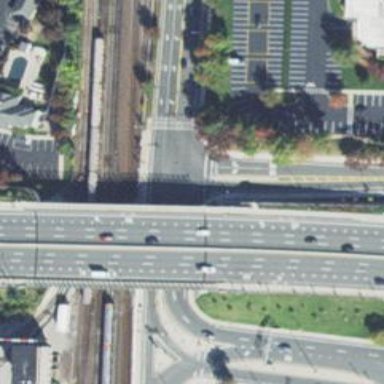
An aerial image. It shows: Trunk link highway.